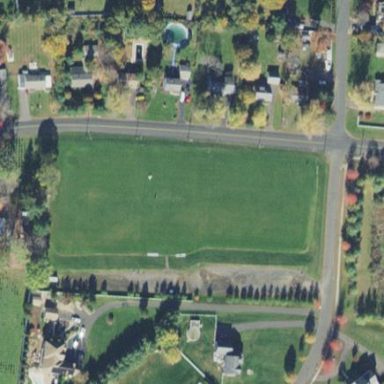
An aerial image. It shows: Grass pitch used for lacrosse.